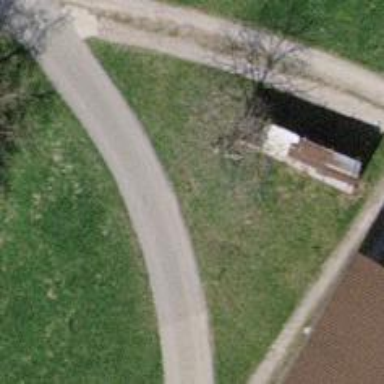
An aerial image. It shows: Track with grade2 tracktype.